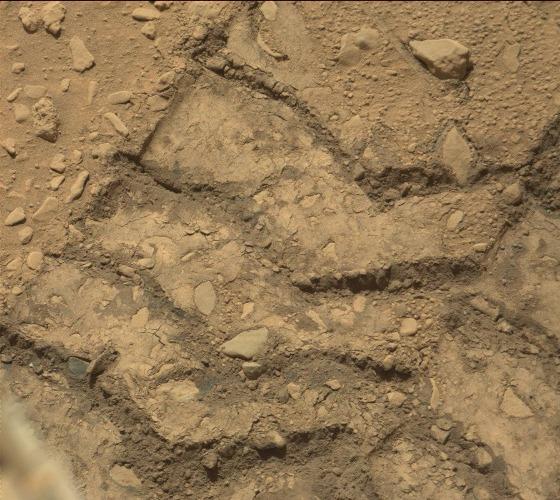
Terrain classes present: Background, Gravel / Sand / Soil, Rock, Track